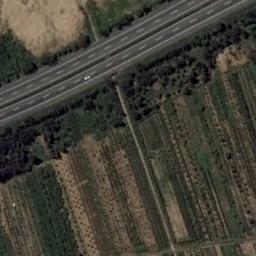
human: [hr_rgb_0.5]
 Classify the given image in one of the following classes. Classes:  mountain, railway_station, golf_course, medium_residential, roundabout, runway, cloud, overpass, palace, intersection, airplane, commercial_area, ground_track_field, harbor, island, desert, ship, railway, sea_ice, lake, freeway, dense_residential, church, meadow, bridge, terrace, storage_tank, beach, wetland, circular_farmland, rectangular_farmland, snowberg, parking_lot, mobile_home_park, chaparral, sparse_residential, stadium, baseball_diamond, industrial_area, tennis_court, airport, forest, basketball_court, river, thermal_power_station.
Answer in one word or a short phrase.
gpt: freeway